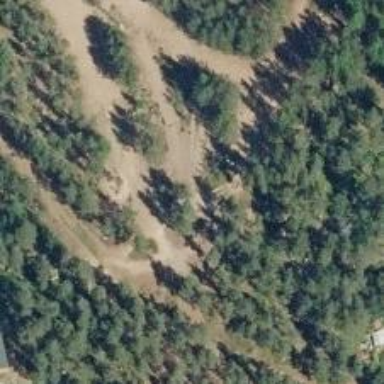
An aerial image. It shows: Disc golf tee.